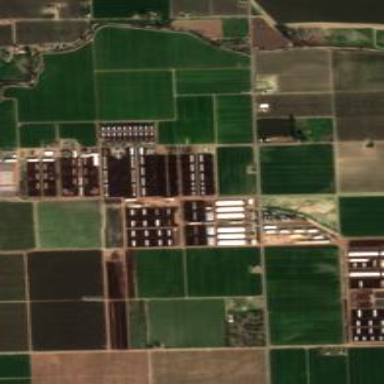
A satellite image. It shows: Farmyard area.